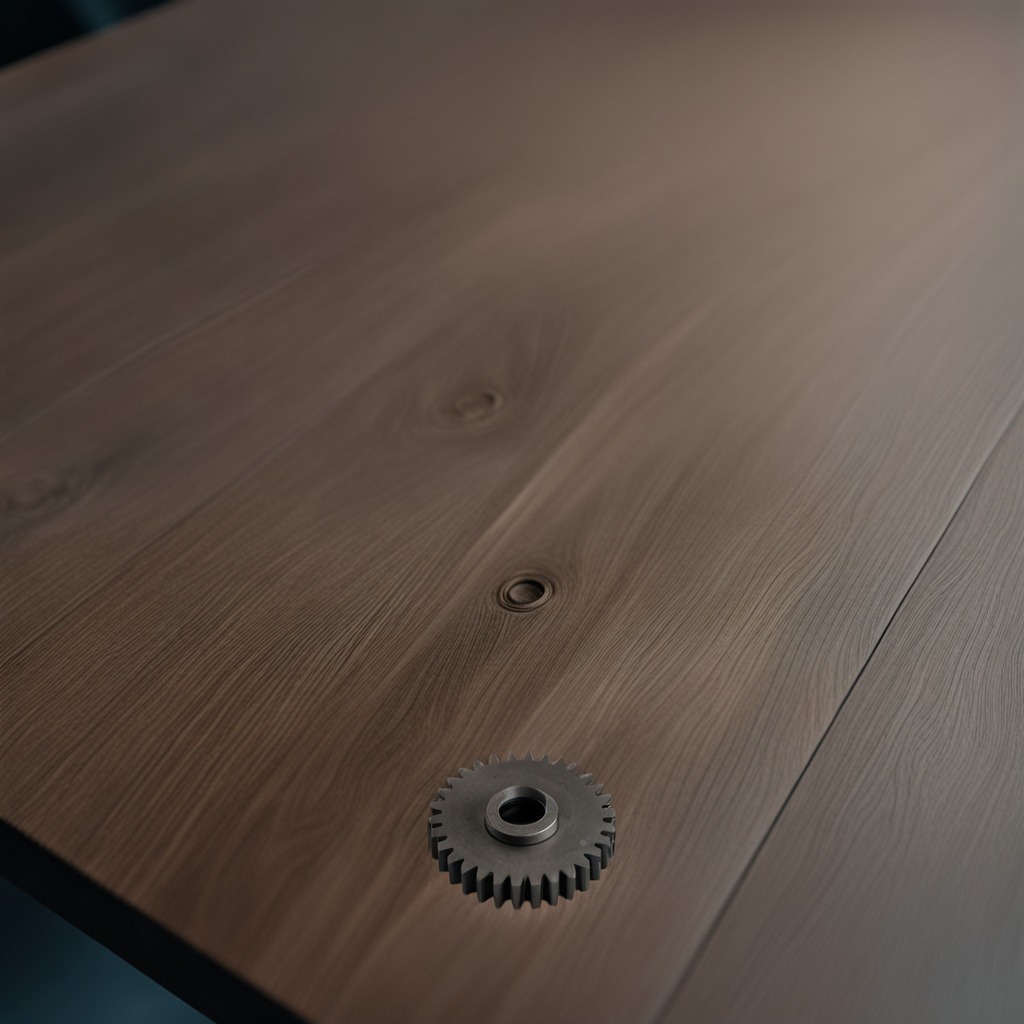
A steel gear with teeth is lying on a table.